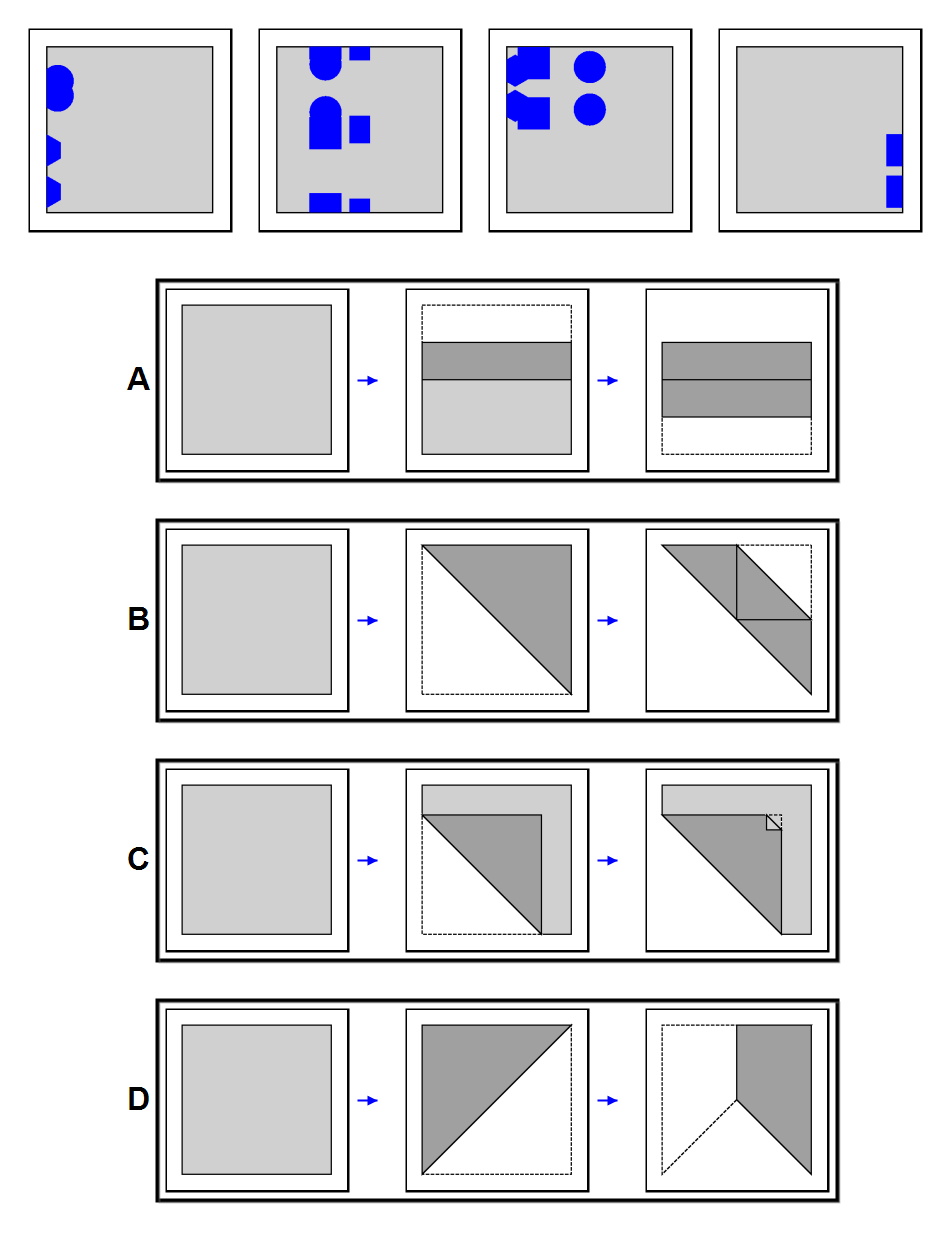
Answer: A